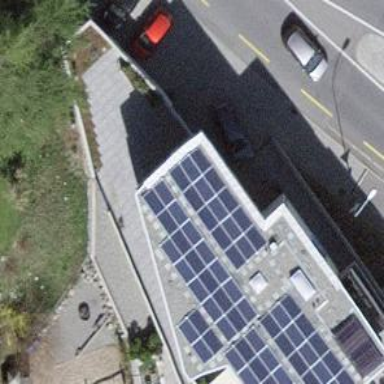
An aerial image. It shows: Solar power generator.